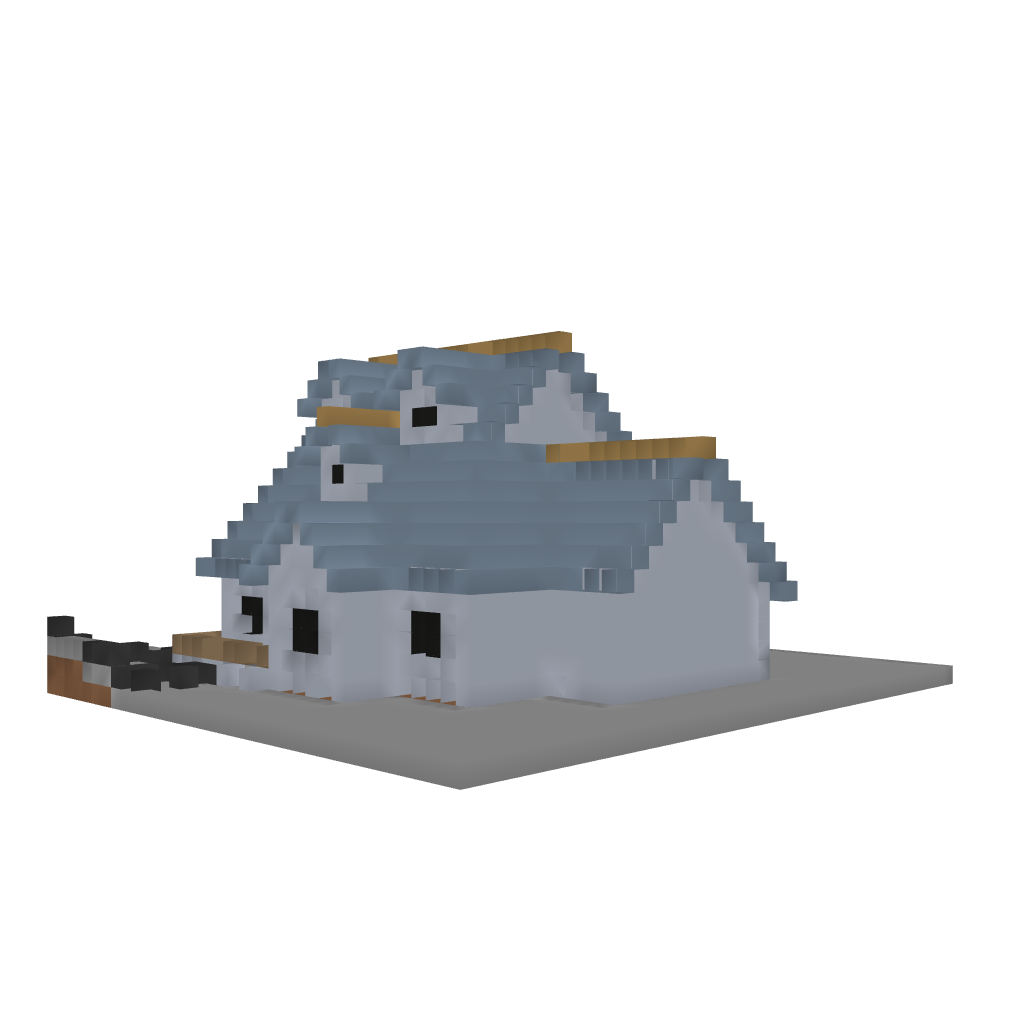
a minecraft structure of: Country House Plan 01